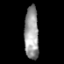
Tissue: prostate
Cell type: T cells
Senescence score: 0.7575
Nuclear area (px): 738
Mean DAPI intensity: 155.901